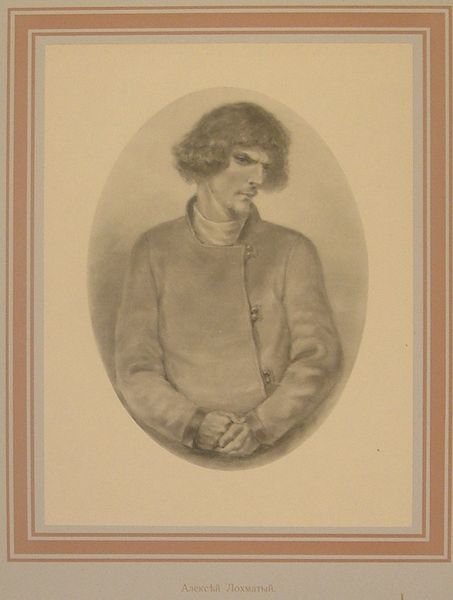
Titel: Aleksei Lokhmatyi, Aleksei Lokhmatyi
Künstler: Petr Mikhailovich Boklevskii
Standort: Amherst (Massachusetts, USA)
Institution: Mead Art Museum, Amherst College
Schlagwörter: hands, white, arm, black, face, hair, nose, portrait, robe, pink, print, hand, profile, sad, man, head, eyes, suit, sideways, drawing, black and white, frame, oval, coat, mouth, buttons, sketch, jacket, peach, arms, neck, rectangle, square, pencil, circle, top, figure, shading, clothing, shirt, fist, realistic, angry, reformation, hurt, serious, frown, graphite, protestant, pilgrim, clasped hands, worry, puritan, working class, three quarter, tilted